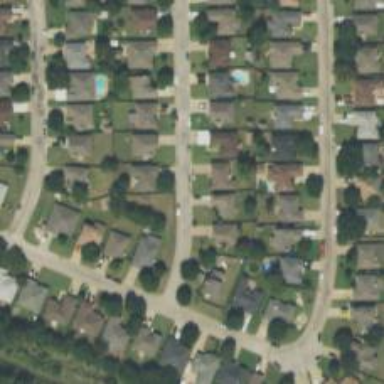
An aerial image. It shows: Residential road.